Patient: sex F, age 80
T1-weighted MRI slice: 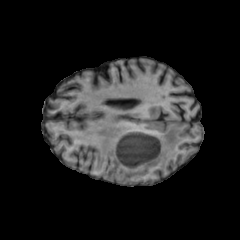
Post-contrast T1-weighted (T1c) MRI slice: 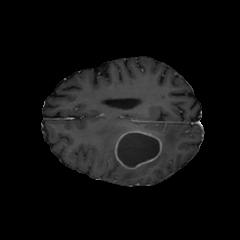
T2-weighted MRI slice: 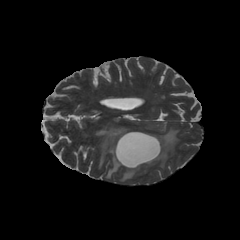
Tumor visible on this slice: yes
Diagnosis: Glioblastoma, IDH-wildtype
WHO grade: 4